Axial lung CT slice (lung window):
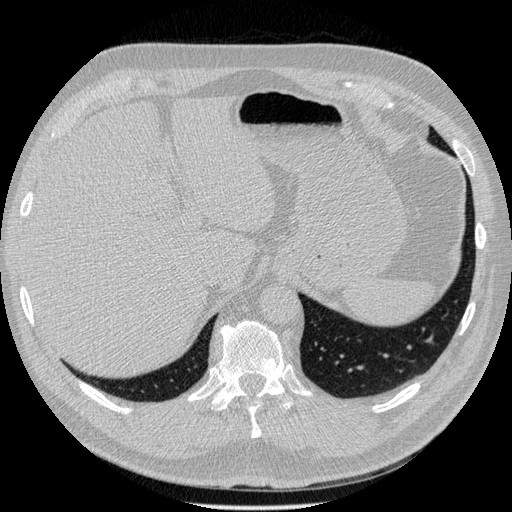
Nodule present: no